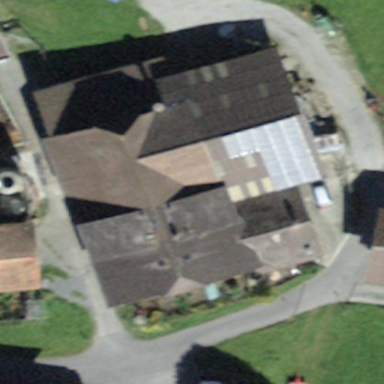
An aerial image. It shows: Farm building.